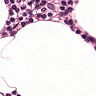
Metastatic tissue present: no